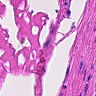
Metastatic tissue present: no